Interaction volume radius: 10 \u00c5
Interaction volume height: 15 \u00c5
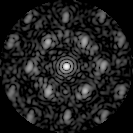
Disorder parameter: 0.5197